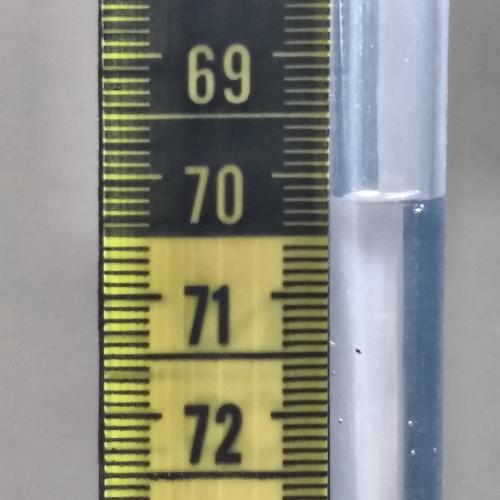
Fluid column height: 70.2 cm